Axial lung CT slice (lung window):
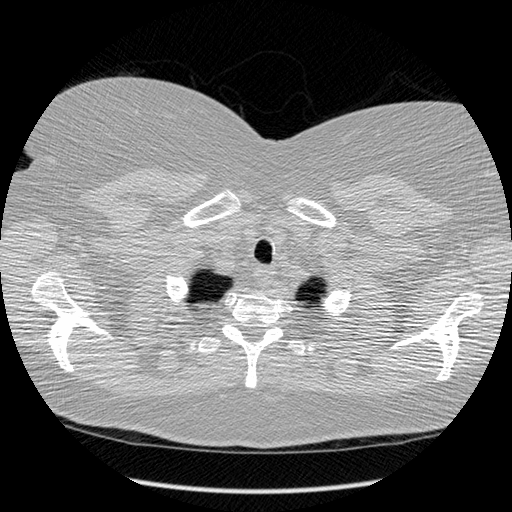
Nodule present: no